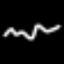
Label: squiggle